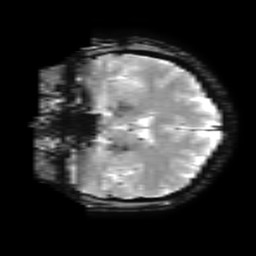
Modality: T2starw
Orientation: coronal
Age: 37
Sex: male
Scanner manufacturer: ge
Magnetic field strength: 3 T
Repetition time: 0.65 s
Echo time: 0.02 s